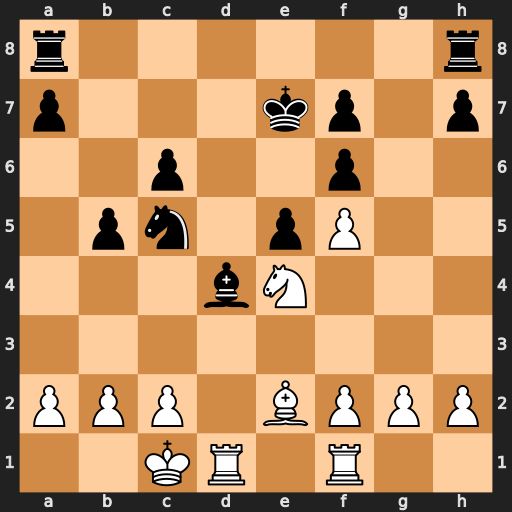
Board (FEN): r6r/p3kp1p/2p2p2/1pn1pP2/3bN3/8/PPP1BPPP/2KR1R2
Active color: w
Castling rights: -
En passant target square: -
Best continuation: Rxd4 exd4 Nxc5